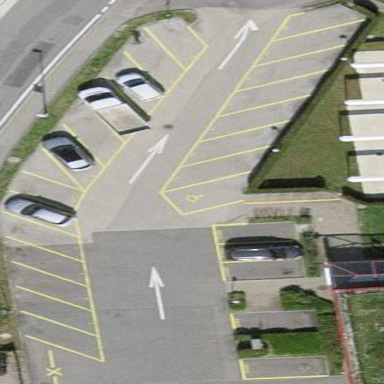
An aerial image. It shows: Parking area with asphalt surface.